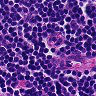
Metastatic tissue present: no